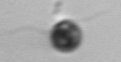
Label: flagellate